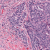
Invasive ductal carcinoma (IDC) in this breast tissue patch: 1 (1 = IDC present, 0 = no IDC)